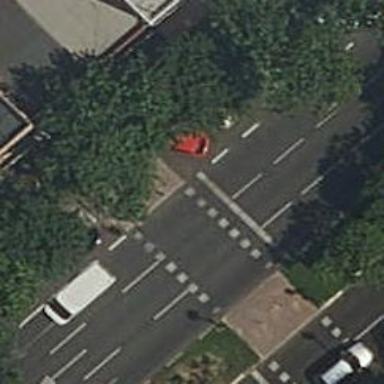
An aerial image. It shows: Road with traffic signals and zebra crossing with traffic signals.